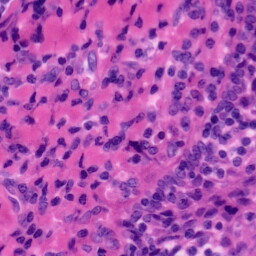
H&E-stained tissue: Tonsil